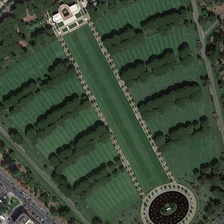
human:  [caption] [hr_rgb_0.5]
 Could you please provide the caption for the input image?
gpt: many green trees are orderly in a square .

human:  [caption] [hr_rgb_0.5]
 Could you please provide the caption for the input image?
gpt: many green trees are orderly in a square .

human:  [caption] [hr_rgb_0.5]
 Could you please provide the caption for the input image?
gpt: many green trees are orderly in a square .

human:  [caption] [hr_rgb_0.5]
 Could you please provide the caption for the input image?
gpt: many green trees are orderly in a square .

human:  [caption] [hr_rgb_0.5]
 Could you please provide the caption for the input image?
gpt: many green trees are orderly in a square .